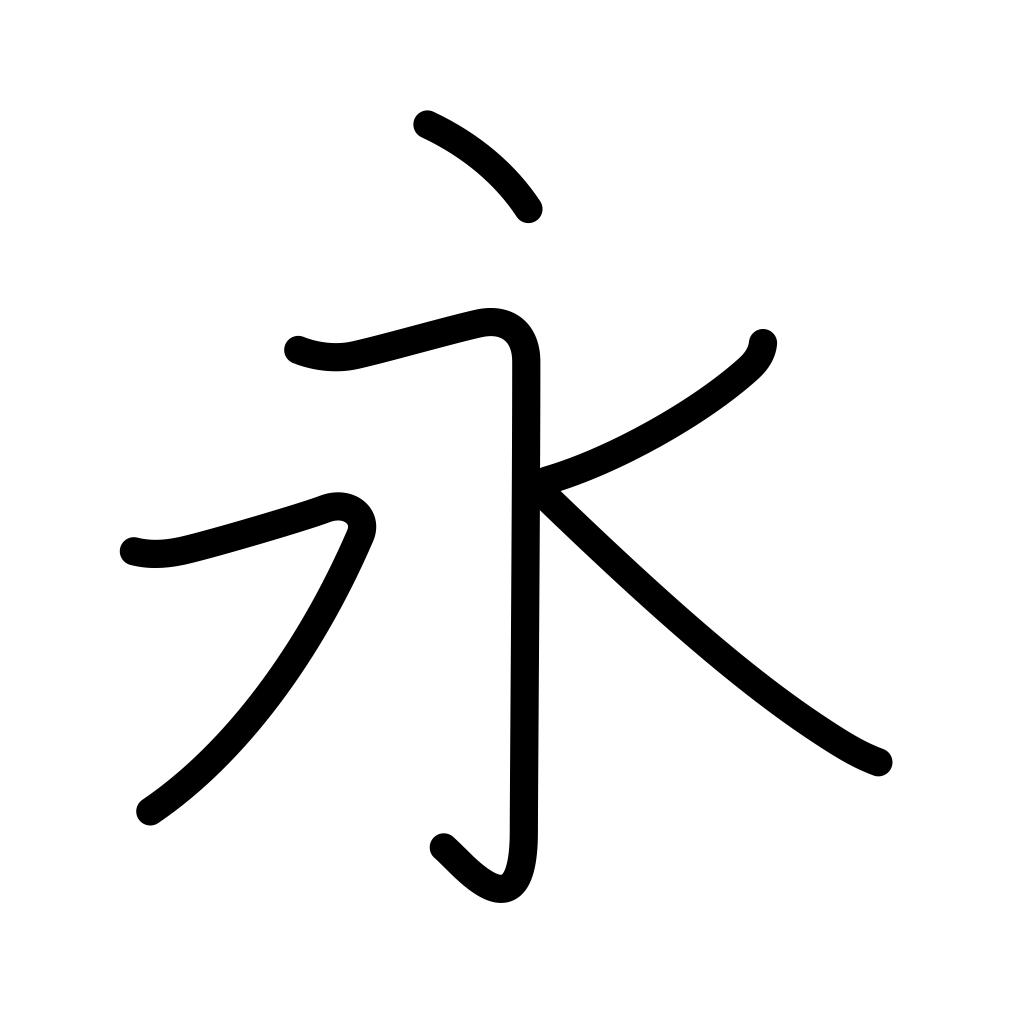
Meaning: eternity, long, lengthy